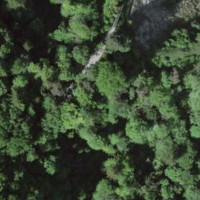
EUNIS habitat code: 41
Species observed at this site:
Melittis melissophyllum